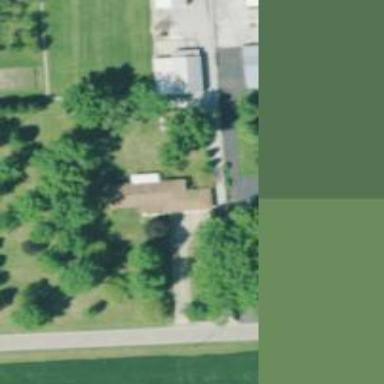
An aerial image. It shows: Driveway.